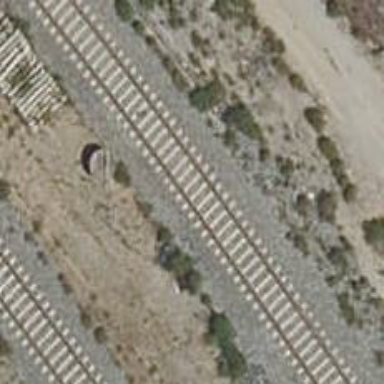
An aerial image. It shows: Rail yard with electrified contact lines for railway operations.